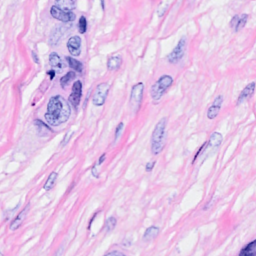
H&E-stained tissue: Breast